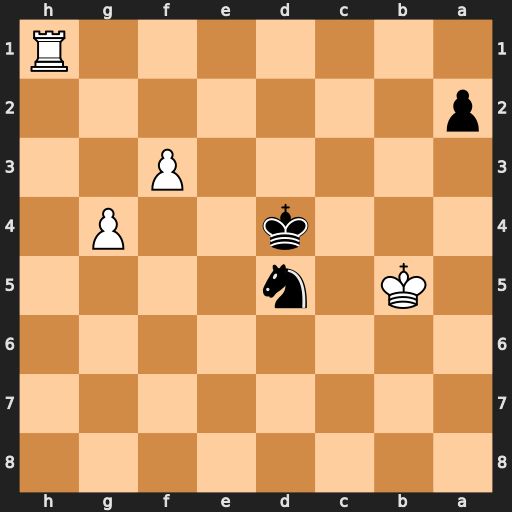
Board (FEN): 8/8/8/1K1n4/3k2P1/5P2/p7/7R
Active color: b
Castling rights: -
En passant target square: -
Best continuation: Nc3+ Kc6 Nb1